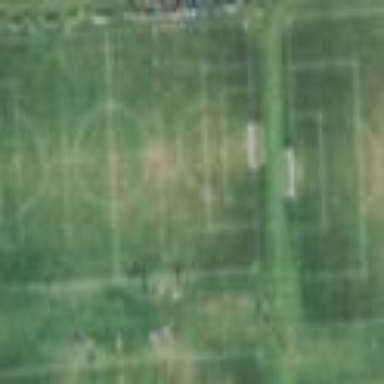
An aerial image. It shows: Soccer pitch for leisureland activities.